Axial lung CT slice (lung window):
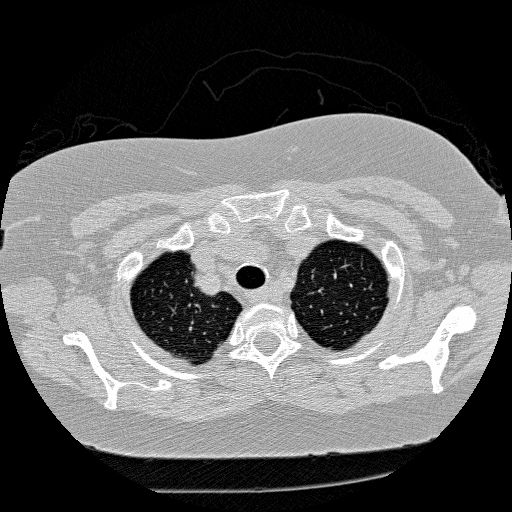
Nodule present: no